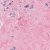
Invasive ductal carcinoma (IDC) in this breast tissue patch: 1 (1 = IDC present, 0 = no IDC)